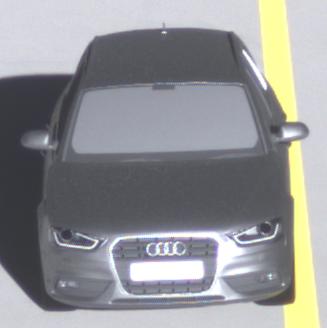
Make: Audi
Model: A4 Avant 1.8 TFSI
Detailed model: A4 (B8) Avant
Model produced from: 2012/02
Model produced until: 2015/04
Doors: 5
Color: gray
Road condition: dry road
Daytime: sunrise or sunset
Contrast: high contrast